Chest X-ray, PA view. Patient: 52 years old, sex F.
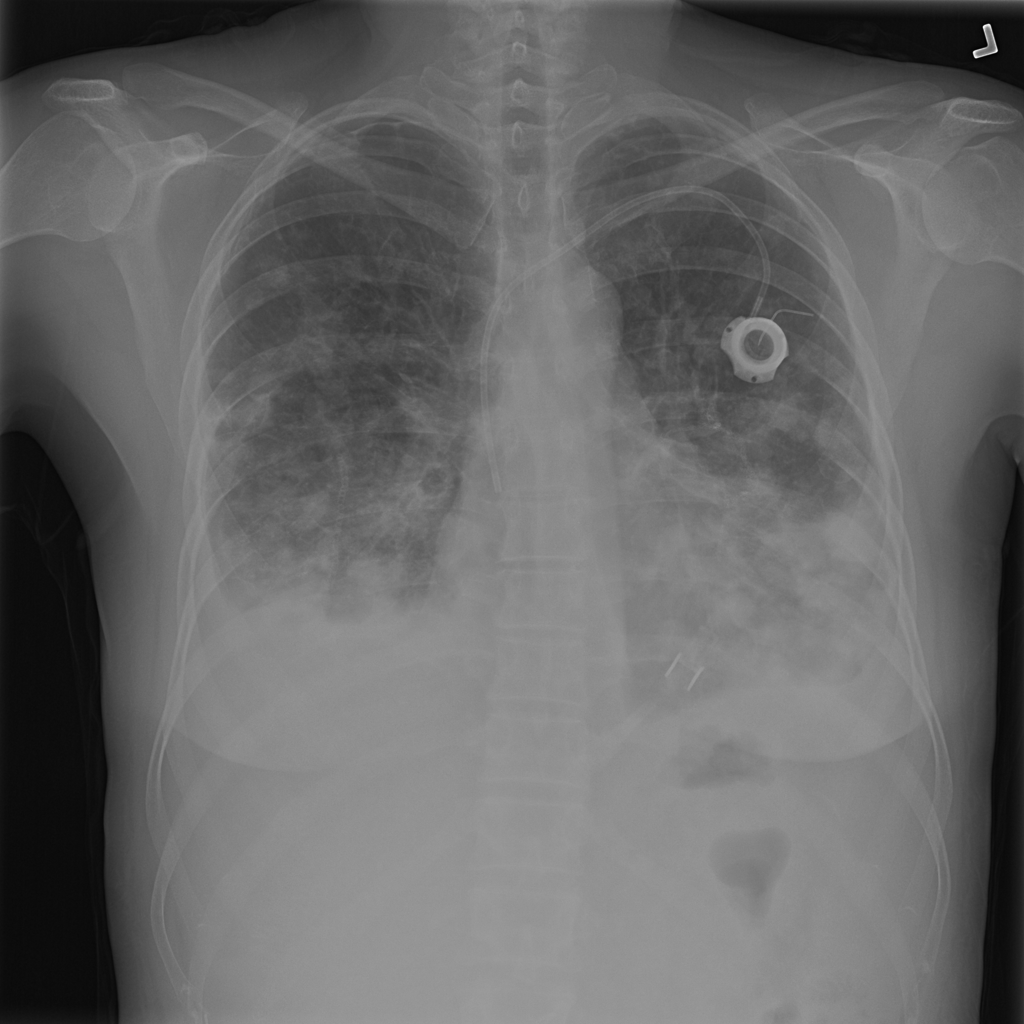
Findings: Effusion, Infiltration, Nodule, Pleural_Thickening, Pneumothorax